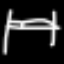
Label: bed